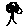
Label: tree